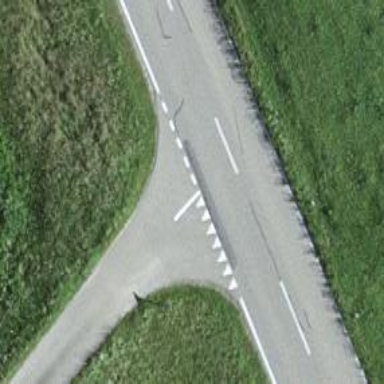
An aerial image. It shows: Road with "give way" sign.